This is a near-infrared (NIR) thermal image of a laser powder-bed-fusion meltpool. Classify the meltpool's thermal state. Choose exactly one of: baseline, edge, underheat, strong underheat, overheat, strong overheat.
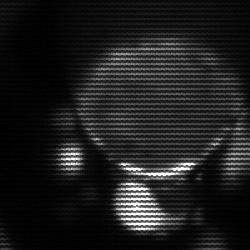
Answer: edge